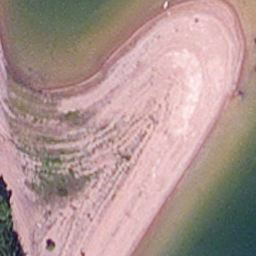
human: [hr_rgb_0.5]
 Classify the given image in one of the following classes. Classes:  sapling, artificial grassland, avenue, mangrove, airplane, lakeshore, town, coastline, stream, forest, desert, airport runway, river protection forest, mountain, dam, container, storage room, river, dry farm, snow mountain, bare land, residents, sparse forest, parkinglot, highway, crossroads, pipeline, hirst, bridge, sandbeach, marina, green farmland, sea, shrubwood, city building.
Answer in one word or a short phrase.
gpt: lakeshore